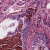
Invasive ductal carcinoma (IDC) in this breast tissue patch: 1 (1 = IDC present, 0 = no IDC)